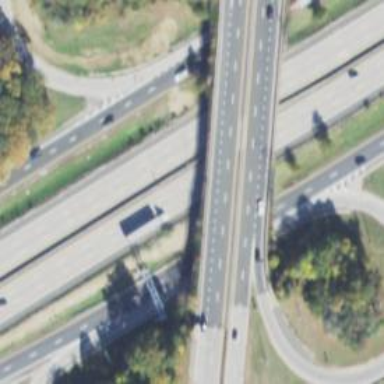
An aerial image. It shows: Bridge on motorway link.